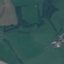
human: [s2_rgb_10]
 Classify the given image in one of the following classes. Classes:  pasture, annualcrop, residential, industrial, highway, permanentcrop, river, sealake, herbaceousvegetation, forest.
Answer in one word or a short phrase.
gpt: Pasture